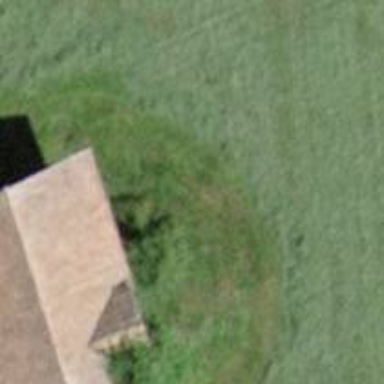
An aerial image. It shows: Rural barn.